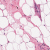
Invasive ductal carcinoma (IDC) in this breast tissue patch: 0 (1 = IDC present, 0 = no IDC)